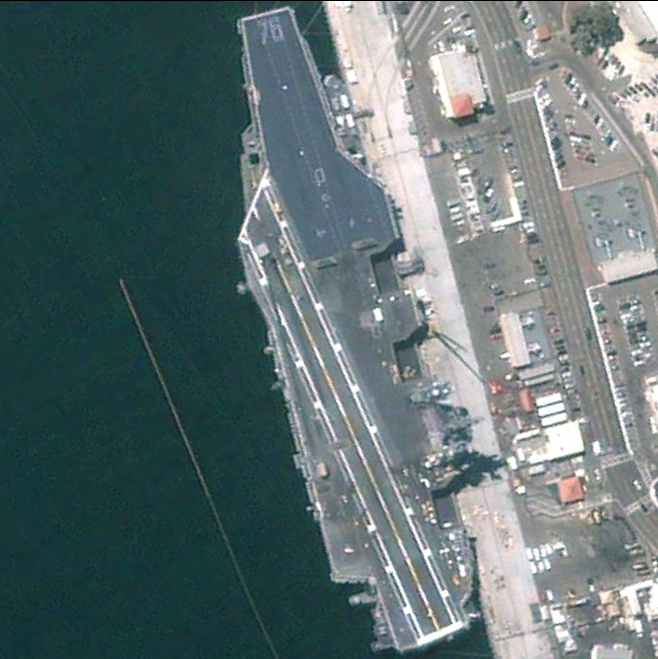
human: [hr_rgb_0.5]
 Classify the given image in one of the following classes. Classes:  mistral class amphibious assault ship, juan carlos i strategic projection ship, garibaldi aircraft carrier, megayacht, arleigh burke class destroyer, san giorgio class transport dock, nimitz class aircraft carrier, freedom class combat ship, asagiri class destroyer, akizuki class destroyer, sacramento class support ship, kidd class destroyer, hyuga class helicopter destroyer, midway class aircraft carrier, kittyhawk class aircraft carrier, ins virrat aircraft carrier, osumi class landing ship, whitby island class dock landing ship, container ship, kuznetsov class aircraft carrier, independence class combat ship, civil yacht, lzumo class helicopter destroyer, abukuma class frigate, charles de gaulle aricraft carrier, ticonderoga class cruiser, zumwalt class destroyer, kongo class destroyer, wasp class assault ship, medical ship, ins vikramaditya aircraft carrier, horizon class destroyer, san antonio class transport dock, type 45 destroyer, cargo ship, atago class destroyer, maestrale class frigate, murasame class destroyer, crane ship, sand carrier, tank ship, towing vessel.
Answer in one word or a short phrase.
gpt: Nimitz class aircraft carrier